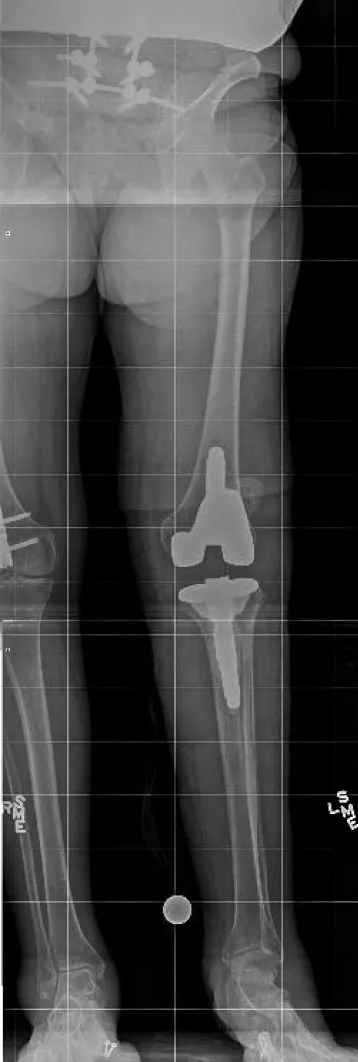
7/30/2013. AP.
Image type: radiology (x_ray)